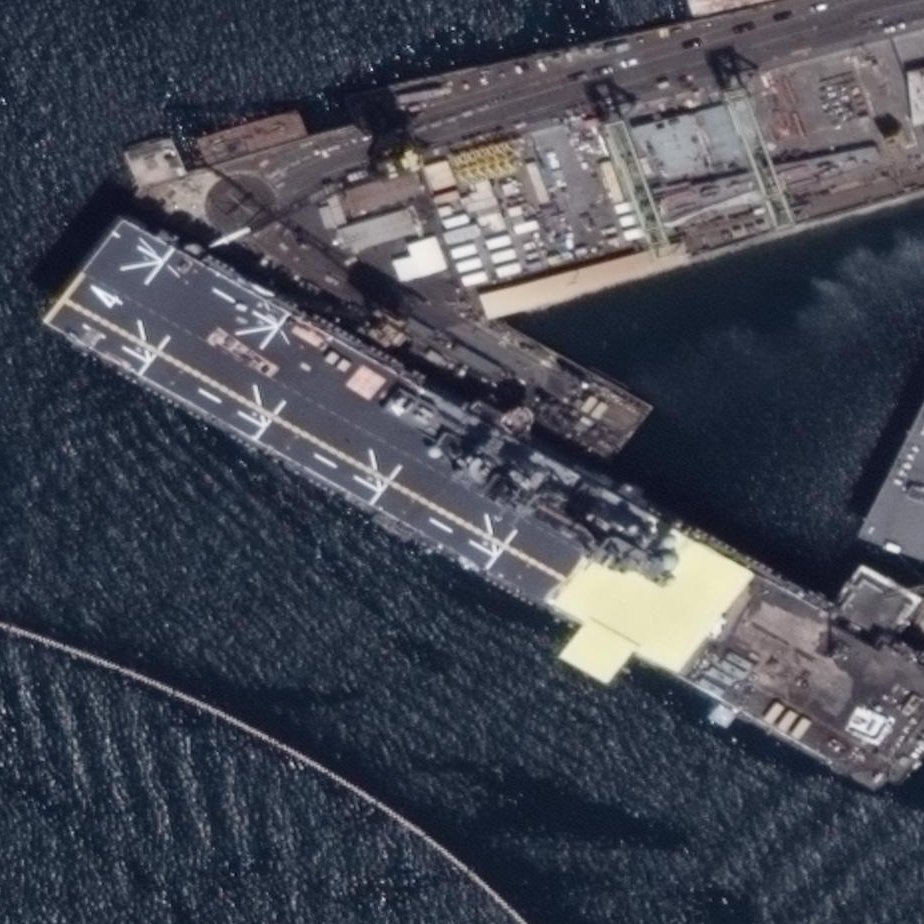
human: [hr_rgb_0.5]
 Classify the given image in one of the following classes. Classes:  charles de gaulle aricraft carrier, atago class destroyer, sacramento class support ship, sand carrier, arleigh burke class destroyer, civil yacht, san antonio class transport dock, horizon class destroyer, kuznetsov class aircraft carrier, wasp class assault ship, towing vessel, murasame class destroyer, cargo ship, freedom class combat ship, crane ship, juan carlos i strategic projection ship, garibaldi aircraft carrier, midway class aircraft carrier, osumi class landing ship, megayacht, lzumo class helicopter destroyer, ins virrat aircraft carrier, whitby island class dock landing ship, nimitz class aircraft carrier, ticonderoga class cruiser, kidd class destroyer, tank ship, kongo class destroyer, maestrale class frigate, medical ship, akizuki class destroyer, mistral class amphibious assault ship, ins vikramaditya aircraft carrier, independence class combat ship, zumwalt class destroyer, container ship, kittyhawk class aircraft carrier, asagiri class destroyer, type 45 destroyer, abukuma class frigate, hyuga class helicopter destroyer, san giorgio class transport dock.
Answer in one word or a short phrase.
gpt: Wasp class assault ship